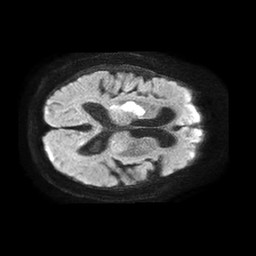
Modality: TRACE
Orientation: axial
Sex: female
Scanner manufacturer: philips
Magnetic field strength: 1.5 T
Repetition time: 4.6 s
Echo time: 0.08517 s